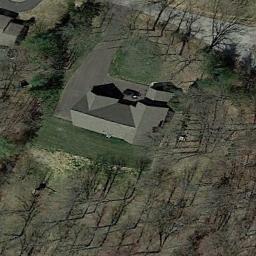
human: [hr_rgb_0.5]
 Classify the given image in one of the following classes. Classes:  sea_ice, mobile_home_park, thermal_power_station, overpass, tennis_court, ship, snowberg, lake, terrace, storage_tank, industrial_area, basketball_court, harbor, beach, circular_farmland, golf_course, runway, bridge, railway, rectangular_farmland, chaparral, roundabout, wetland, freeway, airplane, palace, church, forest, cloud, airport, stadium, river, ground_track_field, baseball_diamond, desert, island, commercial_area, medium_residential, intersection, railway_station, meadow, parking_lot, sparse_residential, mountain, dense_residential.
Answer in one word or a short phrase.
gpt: sparse_residential